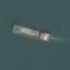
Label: civil